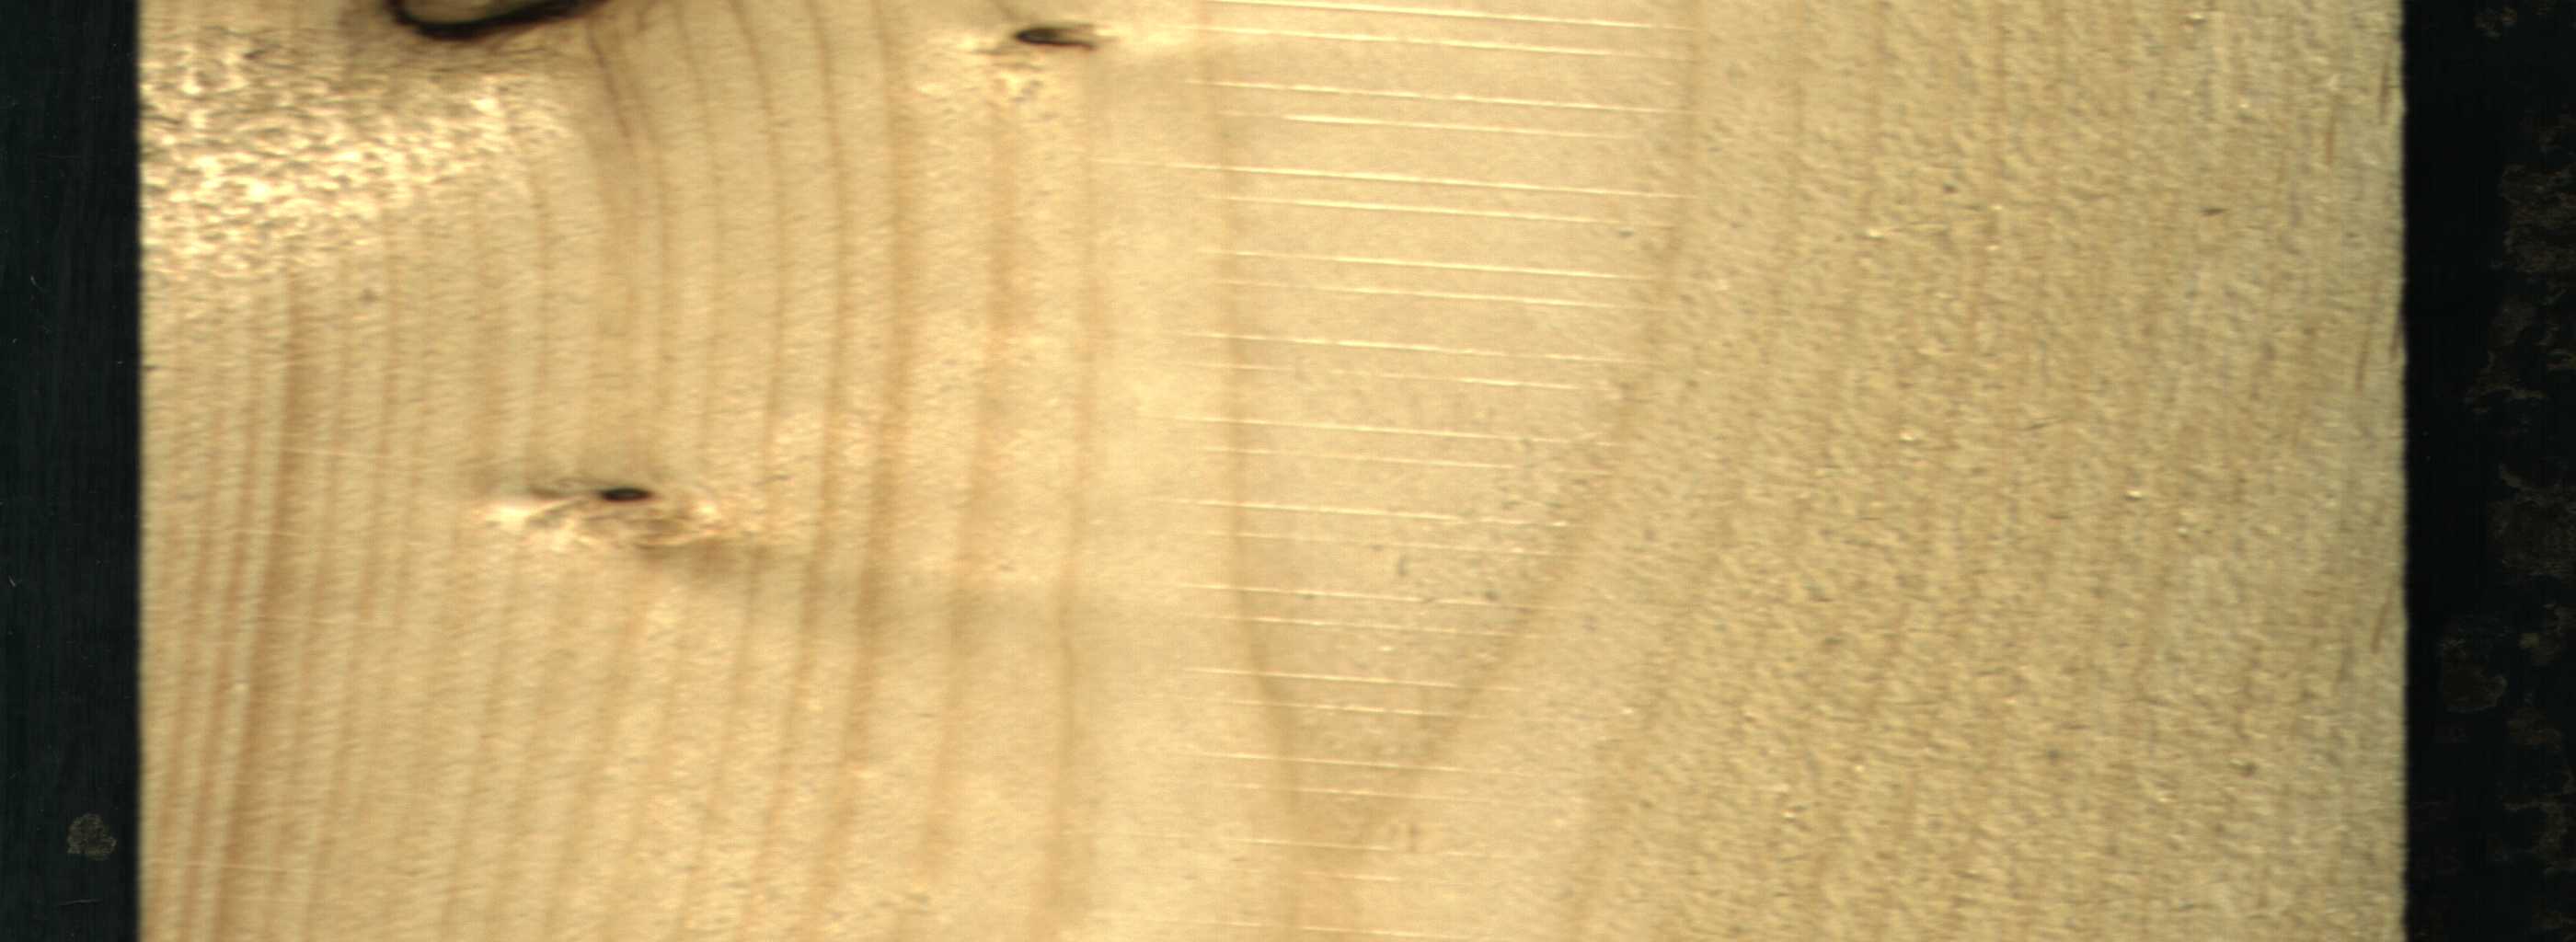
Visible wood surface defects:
Dead_Knot
Dead_Knot
Dead_Knot